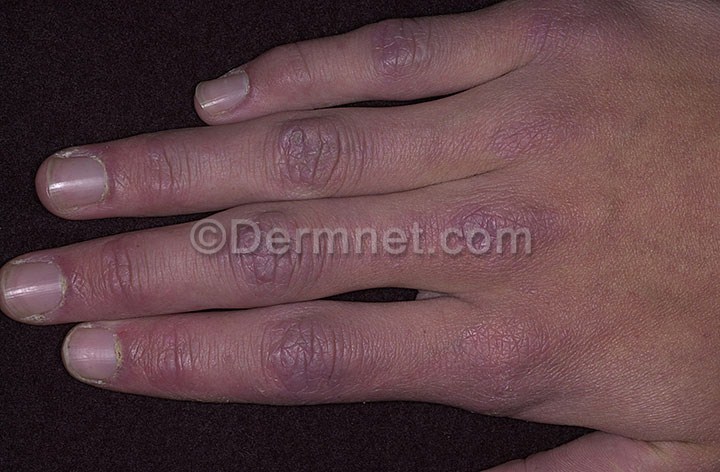
Disease: Lupus and other Connective Tissue diseases